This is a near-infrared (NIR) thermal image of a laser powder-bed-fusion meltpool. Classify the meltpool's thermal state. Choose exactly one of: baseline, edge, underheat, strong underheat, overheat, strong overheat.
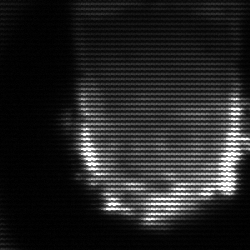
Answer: baseline